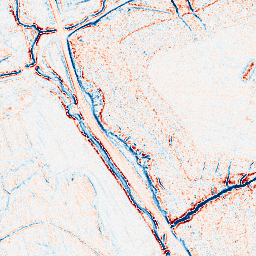
Category: edge_preserving
Decomposition family: anisotropic_diffusion
Decomposition parameters: iterations: 5
kappa: 30
gamma: 0.2
Upsampling method: sinc_blackman
Upsampling parameters: scale: 4
kernel_size: 16
Upsampling scale: 4